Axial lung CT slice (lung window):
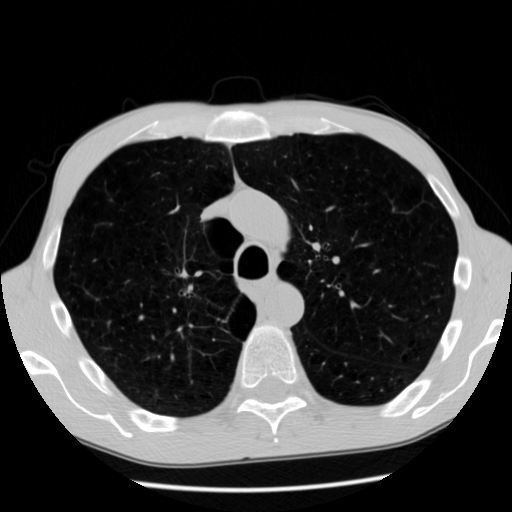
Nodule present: no